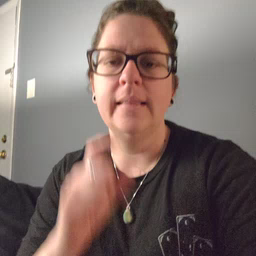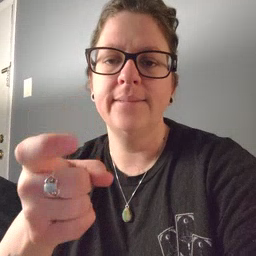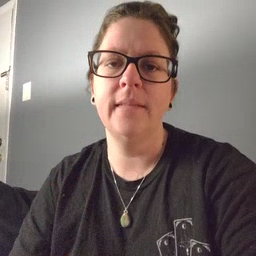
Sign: gift